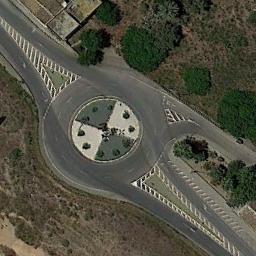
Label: roundabout